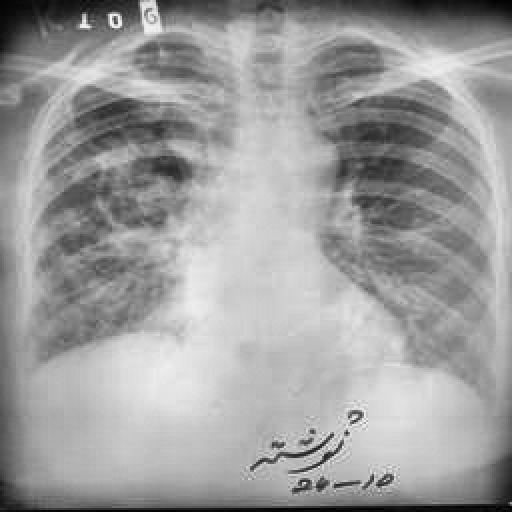
Finding: TUBERCULOSIS